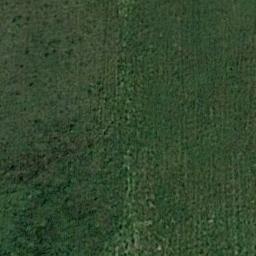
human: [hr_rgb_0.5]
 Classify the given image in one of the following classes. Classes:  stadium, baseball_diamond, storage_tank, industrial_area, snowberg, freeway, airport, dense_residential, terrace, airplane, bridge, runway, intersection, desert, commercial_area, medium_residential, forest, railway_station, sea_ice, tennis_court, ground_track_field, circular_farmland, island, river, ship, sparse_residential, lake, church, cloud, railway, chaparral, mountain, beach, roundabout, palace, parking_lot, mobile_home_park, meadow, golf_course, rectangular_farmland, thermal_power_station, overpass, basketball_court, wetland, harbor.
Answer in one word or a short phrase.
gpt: meadow